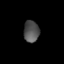
Tissue: lung
Cell type: Myeloid cells
Senescence score: 0.5511
Nuclear area (px): 330
Mean DAPI intensity: 80.252